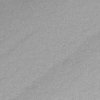
Atmospheric dust classification: not_dusty